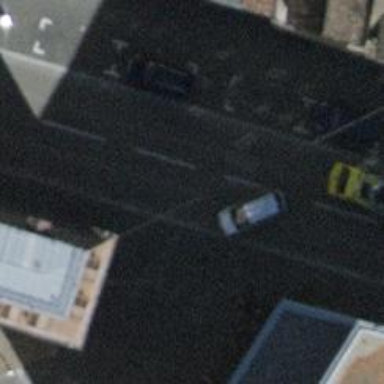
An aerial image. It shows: Parking lane for vehicles.